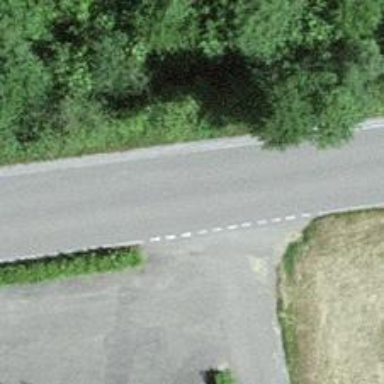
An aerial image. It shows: Unclassified road with asphalt surface.